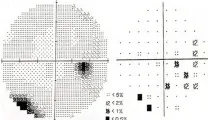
Humphrey visual field examination results in patient 2. Second examination of patient's binoculus.
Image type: chart (chart)